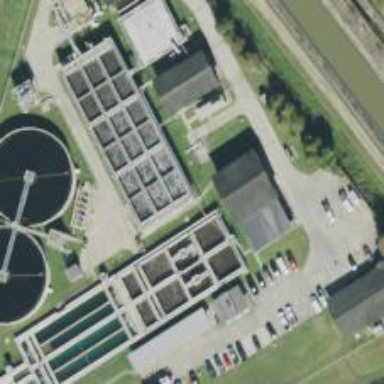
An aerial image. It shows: Wastewater plant.